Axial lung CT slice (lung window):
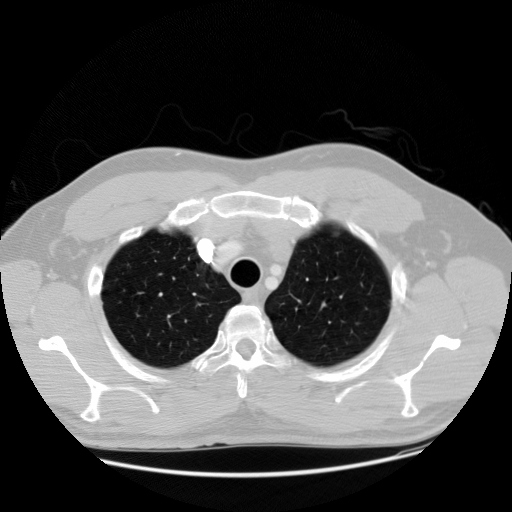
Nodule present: no